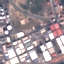
Land use / land cover: Industrial